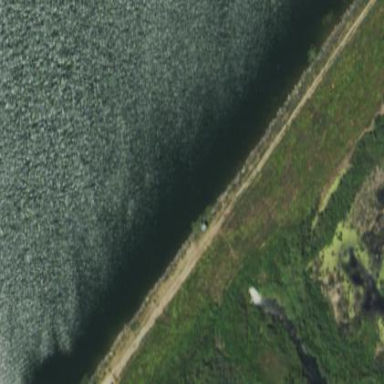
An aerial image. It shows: Dam across waterway.